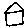
Label: house